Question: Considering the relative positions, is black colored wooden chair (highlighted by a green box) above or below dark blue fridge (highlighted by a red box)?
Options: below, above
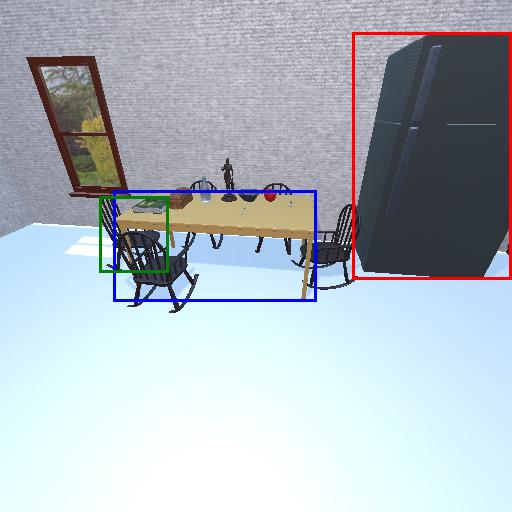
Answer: below